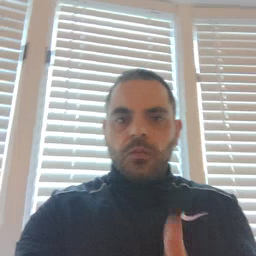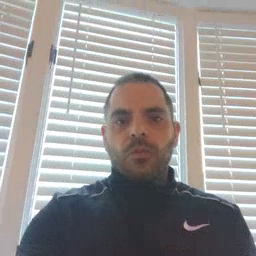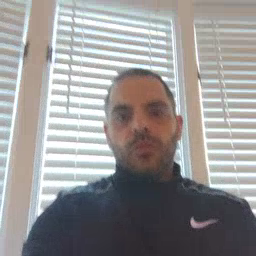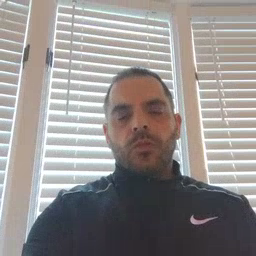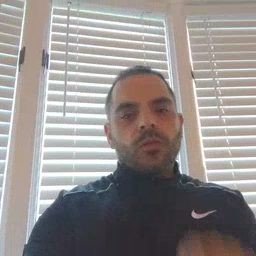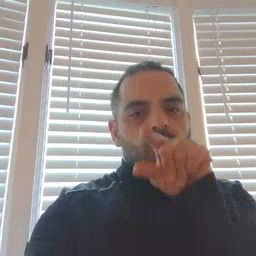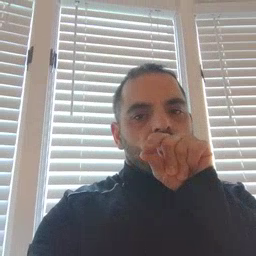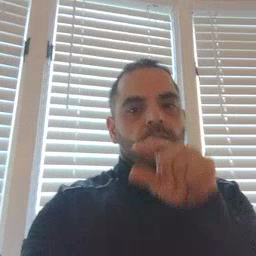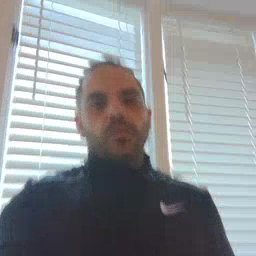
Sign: bird